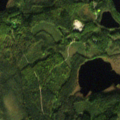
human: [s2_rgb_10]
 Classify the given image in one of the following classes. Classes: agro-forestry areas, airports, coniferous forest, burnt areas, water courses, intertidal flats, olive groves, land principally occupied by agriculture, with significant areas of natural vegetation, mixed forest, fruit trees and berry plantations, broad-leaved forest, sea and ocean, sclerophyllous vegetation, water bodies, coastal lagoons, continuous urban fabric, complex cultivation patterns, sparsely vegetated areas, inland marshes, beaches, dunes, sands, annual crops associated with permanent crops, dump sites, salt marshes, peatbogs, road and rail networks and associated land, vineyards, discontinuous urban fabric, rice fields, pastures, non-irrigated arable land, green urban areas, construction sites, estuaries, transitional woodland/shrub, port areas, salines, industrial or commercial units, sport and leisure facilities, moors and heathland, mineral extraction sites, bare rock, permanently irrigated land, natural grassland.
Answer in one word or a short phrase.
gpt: coniferous forest, mixed forest, transitional woodland/shrub, peatbogs, water bodies